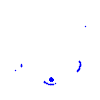
Particle: pion